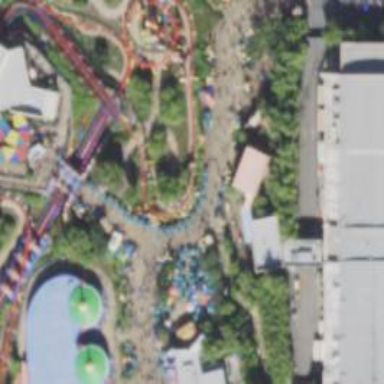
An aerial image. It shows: Theme area attraction.